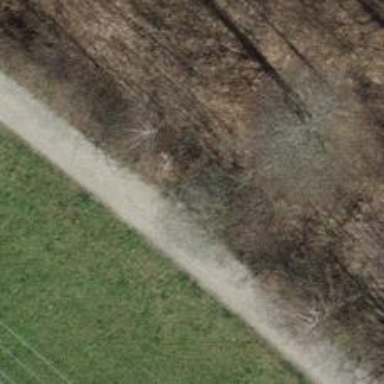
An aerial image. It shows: Brown bench.